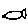
Label: fish